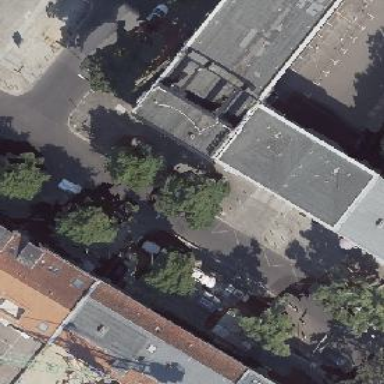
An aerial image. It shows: Commercial building.